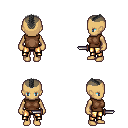
a pixel art fantasy rpg character, female body template, human, tanned skin, brown sleeveless shirt, gold greaves, gray short mohawk hairstyle, dagger, four views (front, back, left, right), 2x2 character sprite sheet, small pixel art, hard edges, no anti-aliasing